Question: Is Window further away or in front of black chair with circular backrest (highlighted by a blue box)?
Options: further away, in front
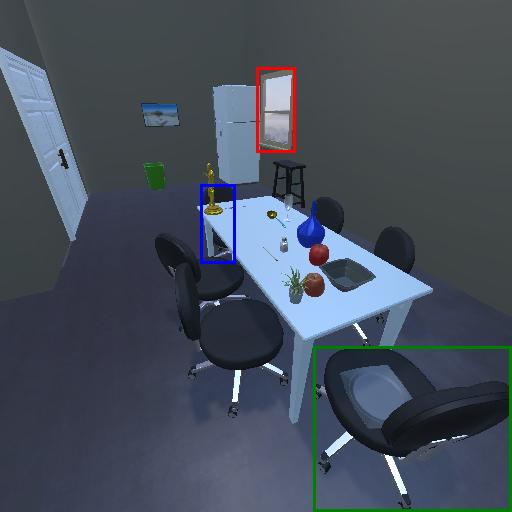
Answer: further away